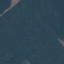
Land use / land cover class: Forest